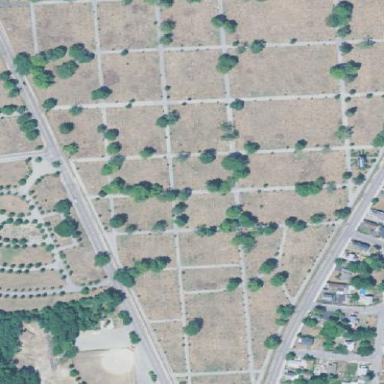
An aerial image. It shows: Cemetery with historic significance.